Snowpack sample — Snodgrass Mountain, Crested Butte, Colorado (2/4/25, 12:06 PM MST)
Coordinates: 38.923, -106.968
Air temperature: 35 °F
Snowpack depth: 80 cm
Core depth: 10 cm
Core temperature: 32 °F
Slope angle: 14°, slope face: 78°
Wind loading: low
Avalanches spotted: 0
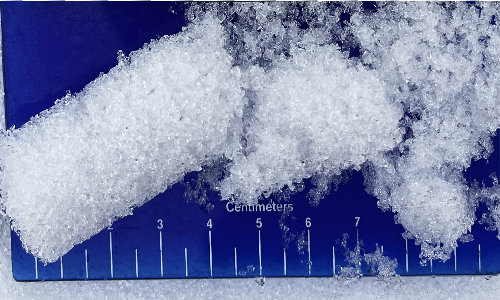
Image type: core
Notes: No avalanches nearby, unusually warm weather for the last month reported by residents, Collected 25 yards from treeline